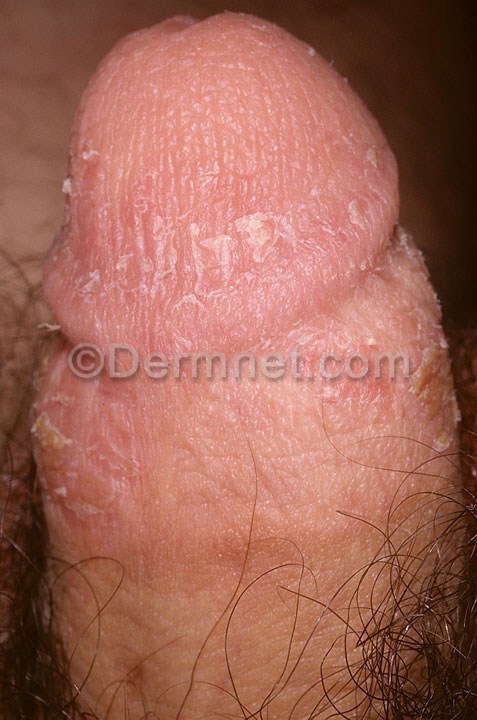
Disease: Poison Ivy Photos and other Contact Dermatitis